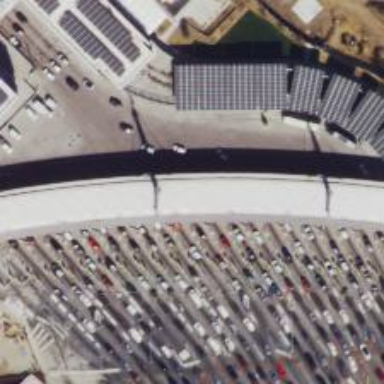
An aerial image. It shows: Border control barrier.